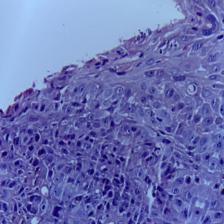
Diagnosis: OSCC